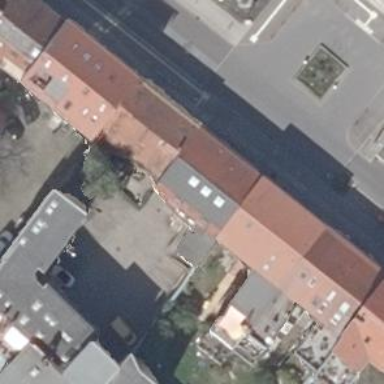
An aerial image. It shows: Historic apartment building with gabled roof made of red roof tiles in baroque architecture style.